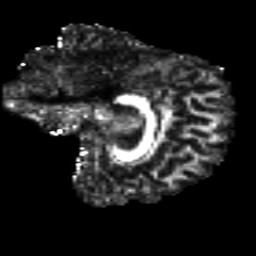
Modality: FA
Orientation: sagittal
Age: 22
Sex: male
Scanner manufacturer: siemens
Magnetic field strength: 3 T
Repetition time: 8.8 s
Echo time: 0.085 s